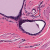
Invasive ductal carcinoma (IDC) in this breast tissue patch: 0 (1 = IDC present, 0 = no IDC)